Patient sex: M
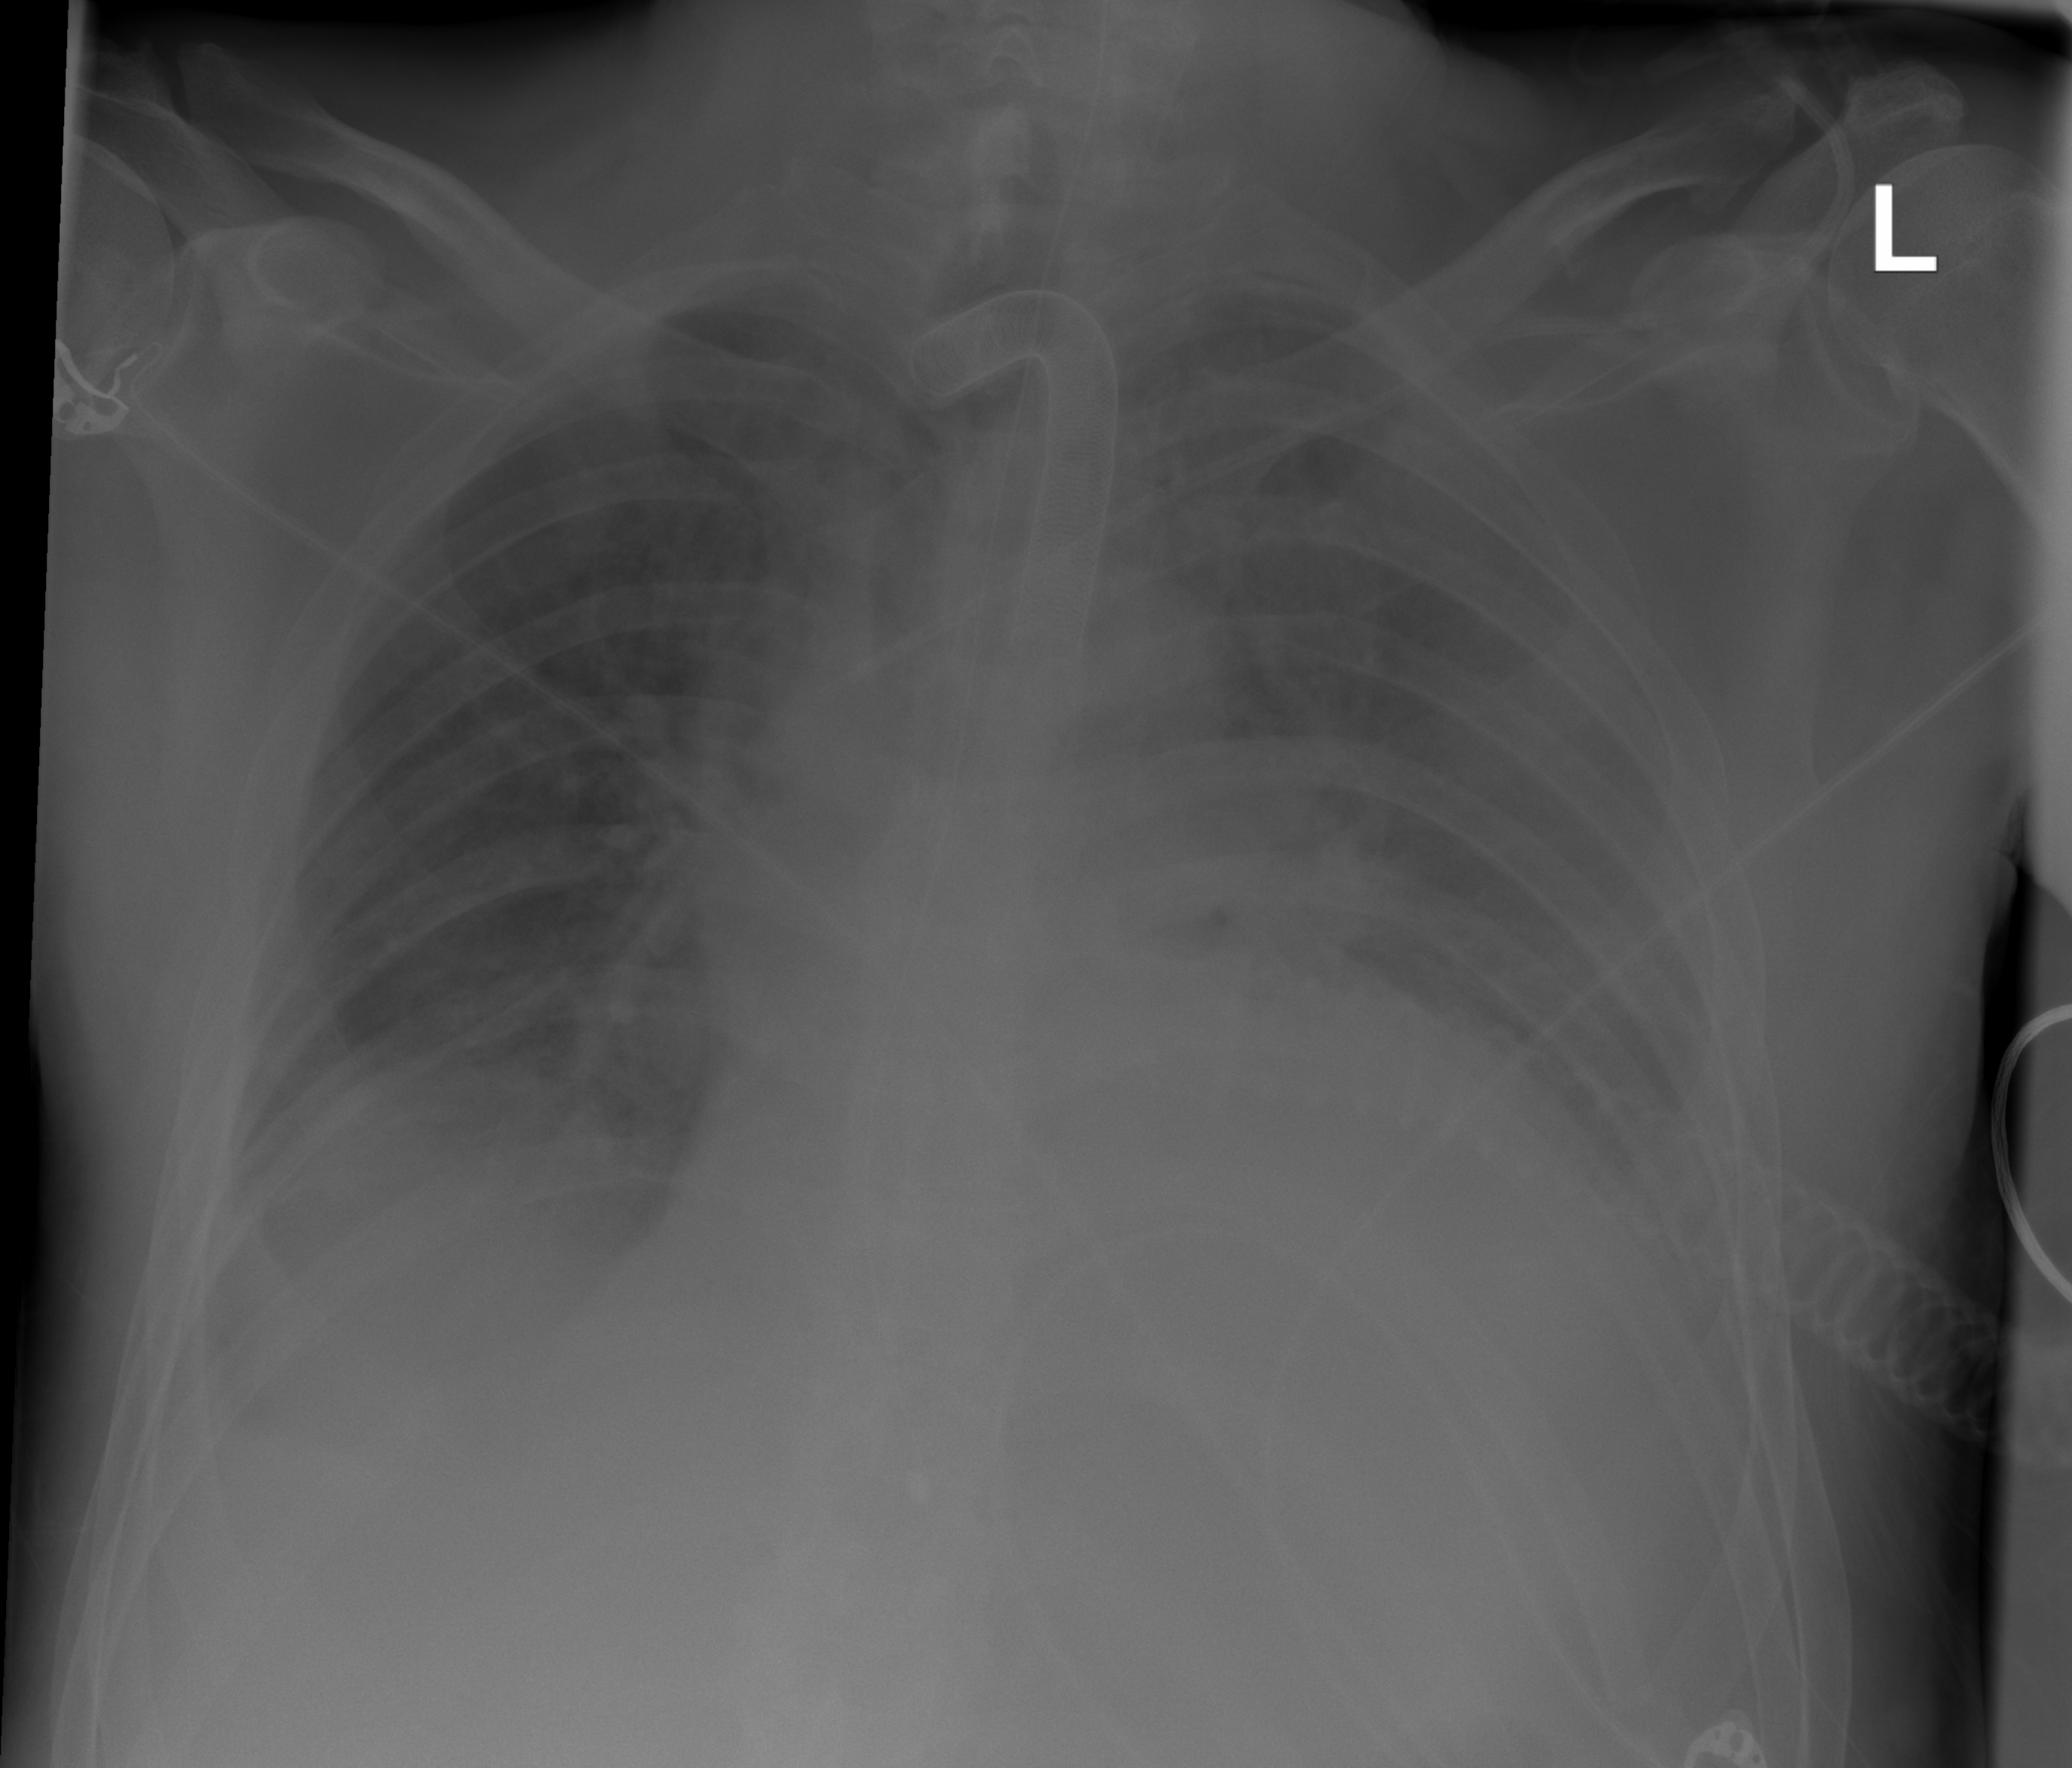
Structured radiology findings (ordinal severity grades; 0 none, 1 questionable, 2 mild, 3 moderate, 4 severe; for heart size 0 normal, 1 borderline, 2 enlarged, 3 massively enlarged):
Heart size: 2
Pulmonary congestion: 3
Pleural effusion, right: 2
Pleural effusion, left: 3
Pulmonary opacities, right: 2
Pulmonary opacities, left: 2
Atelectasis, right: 2
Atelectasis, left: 2